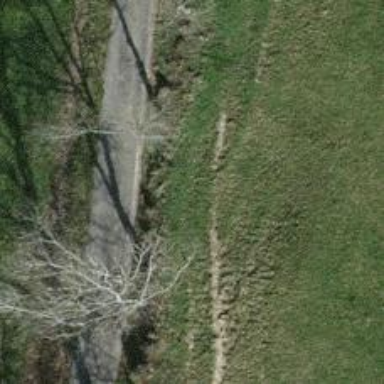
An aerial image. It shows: Row of trees in natural setting.